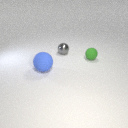
large blue rubber sphere to the left of small gray metal sphere